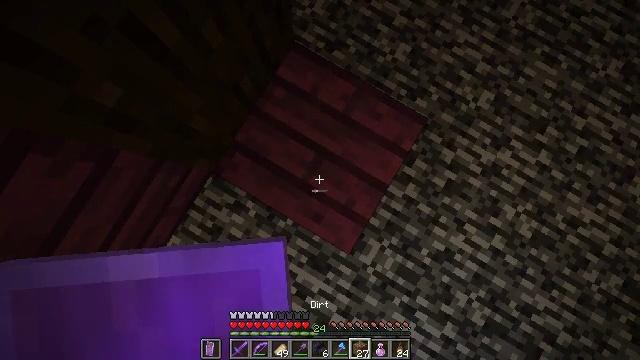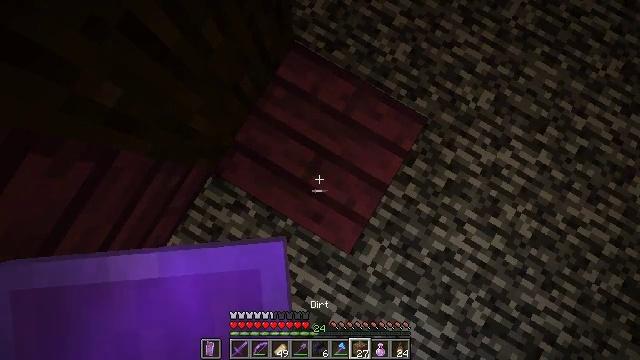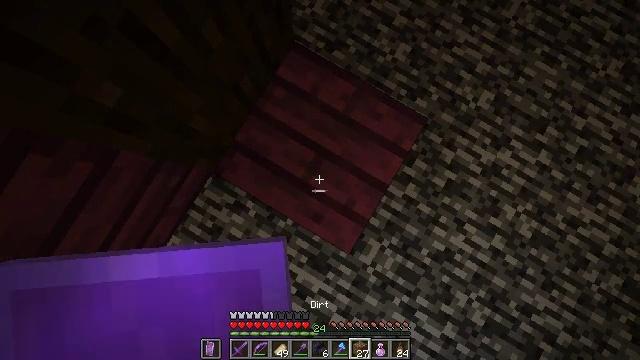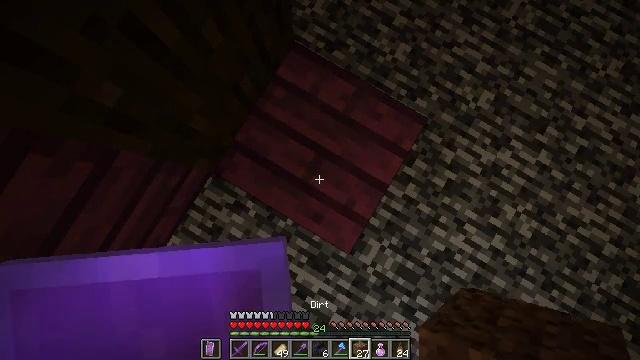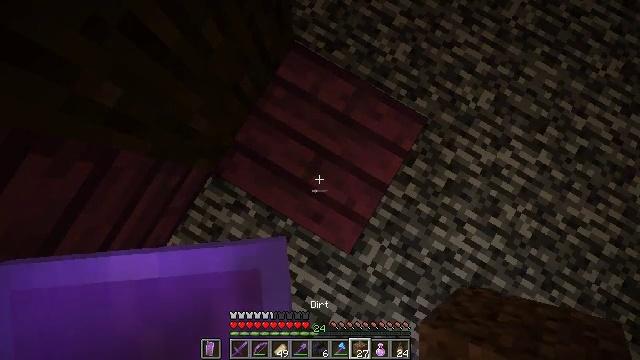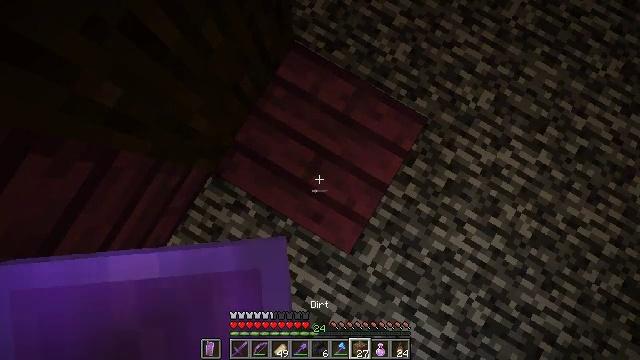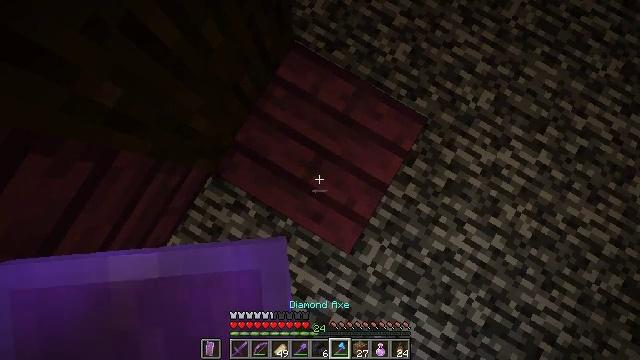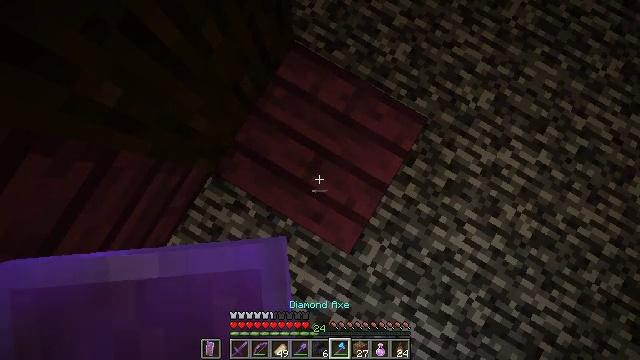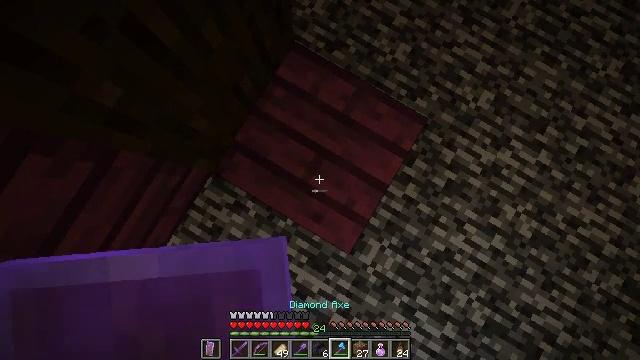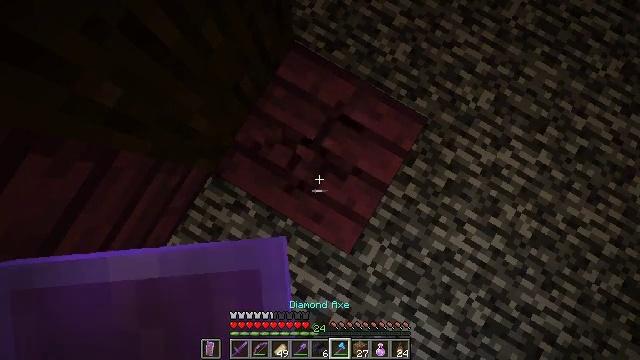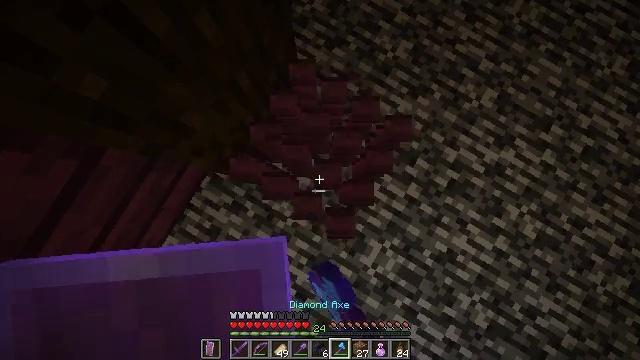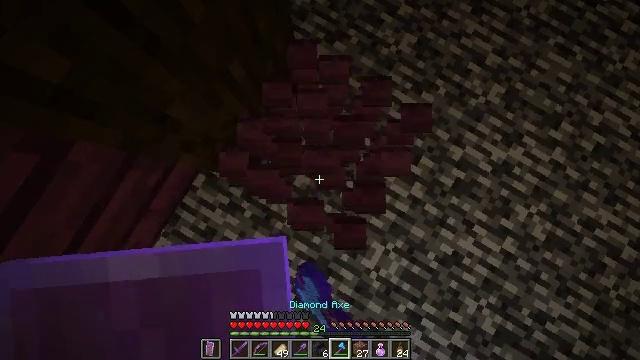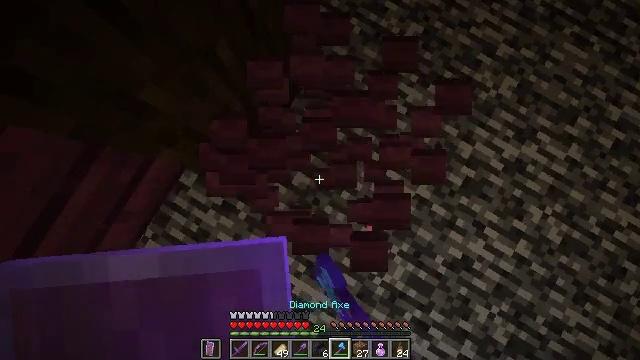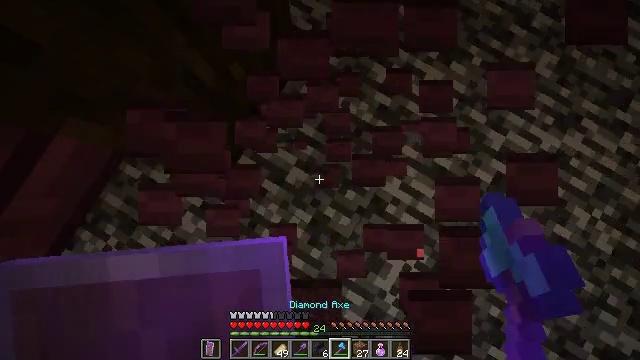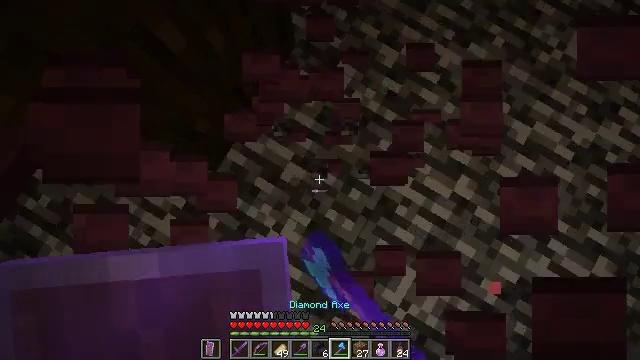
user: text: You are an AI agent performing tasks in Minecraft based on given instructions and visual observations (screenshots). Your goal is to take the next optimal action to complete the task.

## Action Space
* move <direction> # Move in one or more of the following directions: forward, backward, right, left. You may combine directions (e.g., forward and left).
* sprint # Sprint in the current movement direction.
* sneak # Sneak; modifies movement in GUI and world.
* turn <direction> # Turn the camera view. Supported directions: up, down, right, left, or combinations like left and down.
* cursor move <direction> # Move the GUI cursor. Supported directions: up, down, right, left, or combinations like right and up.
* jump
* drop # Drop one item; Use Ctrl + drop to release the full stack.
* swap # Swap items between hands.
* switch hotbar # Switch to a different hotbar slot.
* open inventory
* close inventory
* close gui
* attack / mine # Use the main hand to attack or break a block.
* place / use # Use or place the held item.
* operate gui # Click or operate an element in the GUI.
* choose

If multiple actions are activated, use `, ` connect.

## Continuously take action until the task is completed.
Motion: motion action
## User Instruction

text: Mine the crimson planks.
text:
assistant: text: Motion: no_op
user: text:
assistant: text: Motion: no_op
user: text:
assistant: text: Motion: no_op
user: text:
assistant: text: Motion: no_op
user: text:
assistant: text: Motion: no_op
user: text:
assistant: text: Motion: no_op
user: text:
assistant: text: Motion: no_op
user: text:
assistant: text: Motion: no_op
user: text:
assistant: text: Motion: attack / mine
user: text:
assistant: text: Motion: attack / mine
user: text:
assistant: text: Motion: attack / mine
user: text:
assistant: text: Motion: attack / mine
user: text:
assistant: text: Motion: attack / mine
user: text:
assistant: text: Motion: attack / mine
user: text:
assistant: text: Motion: attack / mine